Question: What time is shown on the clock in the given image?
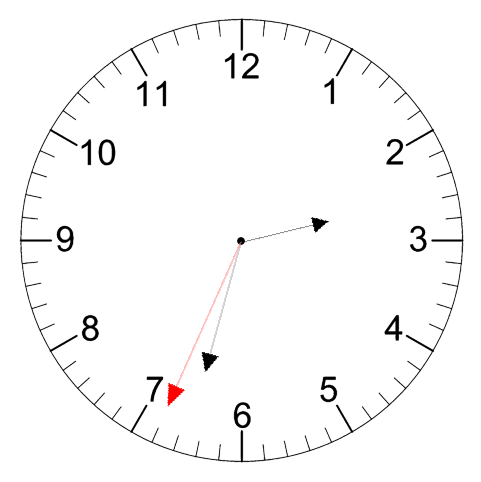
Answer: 02:32:34